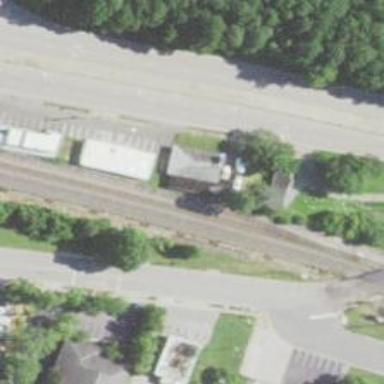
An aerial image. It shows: Railway siding with rails.